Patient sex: F
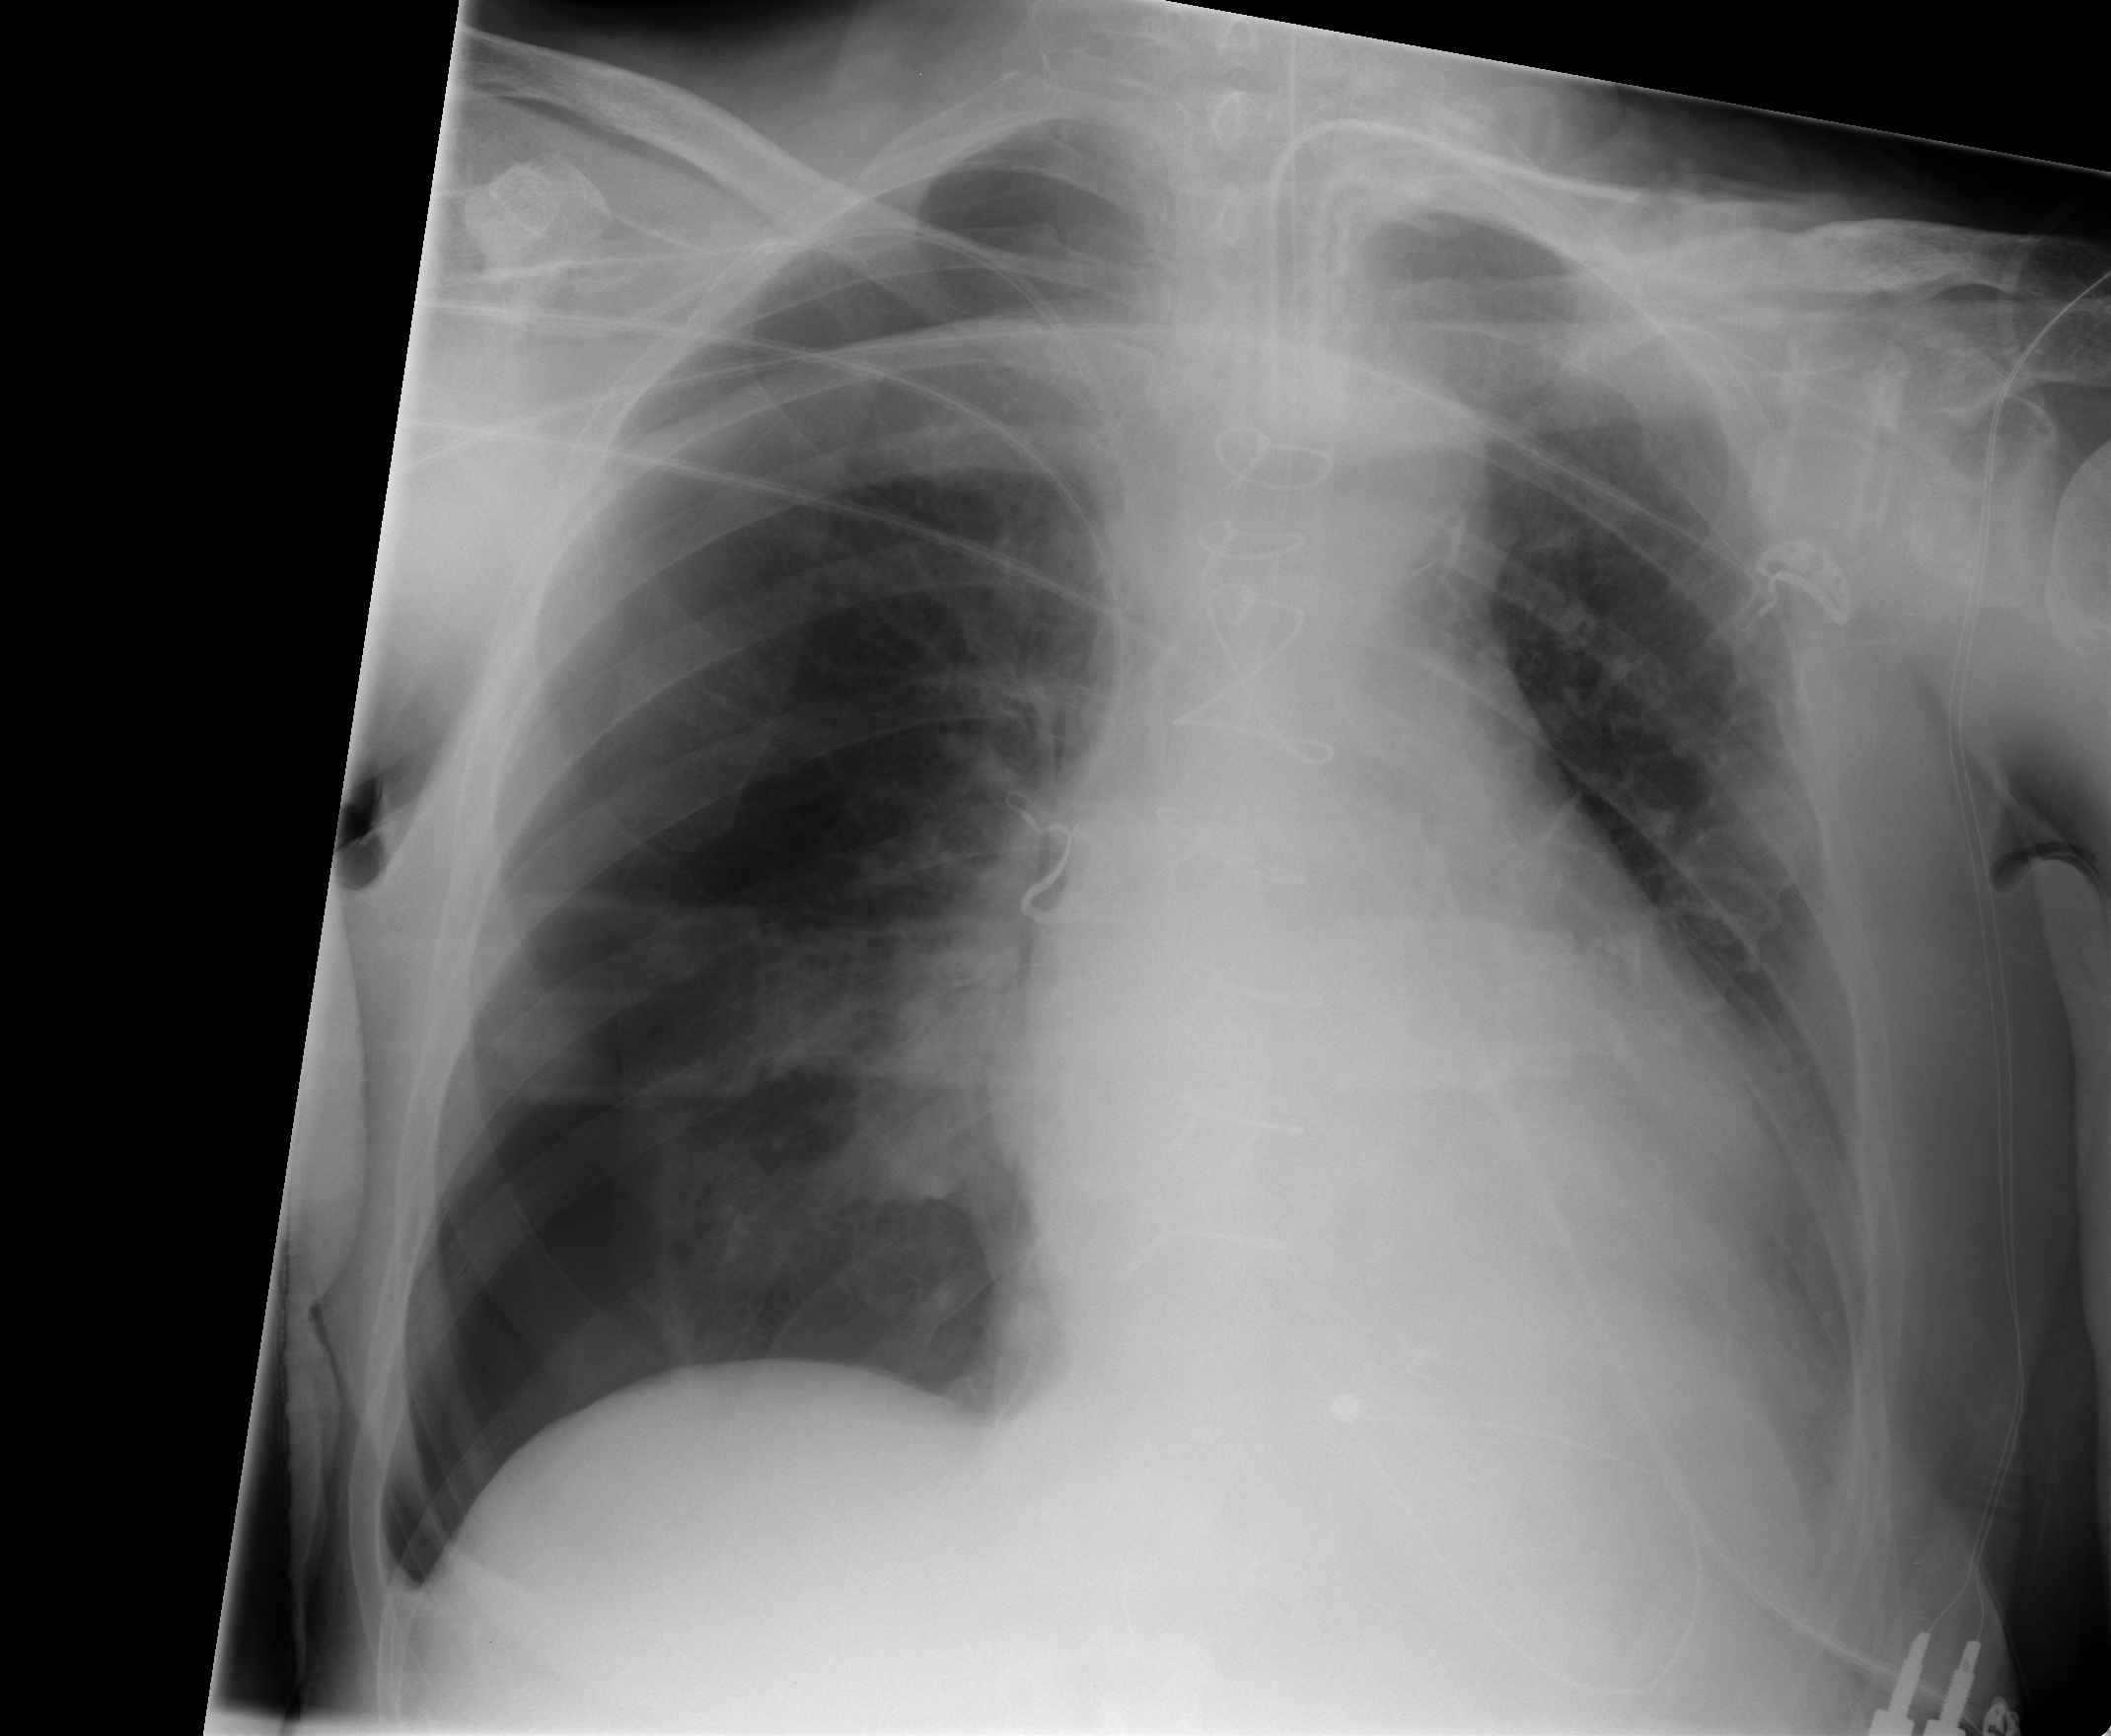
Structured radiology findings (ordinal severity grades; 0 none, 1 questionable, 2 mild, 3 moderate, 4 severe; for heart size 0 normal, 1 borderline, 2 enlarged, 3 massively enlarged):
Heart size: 2
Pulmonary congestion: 2
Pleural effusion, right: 2
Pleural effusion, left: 2
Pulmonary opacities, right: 0
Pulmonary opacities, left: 1
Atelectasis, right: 2
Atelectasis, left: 2